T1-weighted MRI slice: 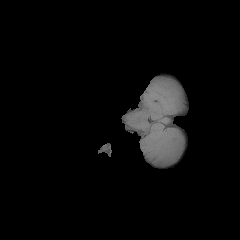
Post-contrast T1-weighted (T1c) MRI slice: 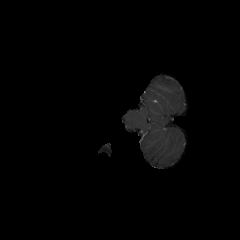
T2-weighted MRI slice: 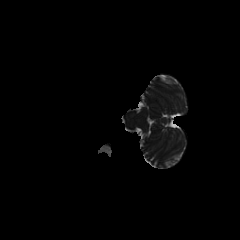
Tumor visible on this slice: yes